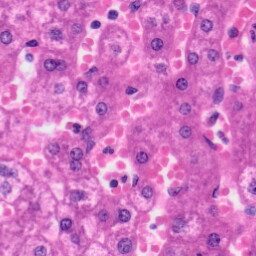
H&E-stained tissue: Liver